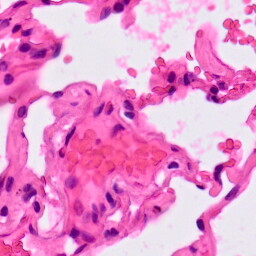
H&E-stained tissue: Lung